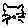
Label: cat